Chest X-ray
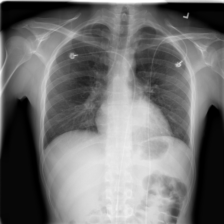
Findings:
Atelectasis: negative
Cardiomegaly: negative
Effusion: negative
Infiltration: negative
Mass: positive
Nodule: negative
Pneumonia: negative
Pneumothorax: negative
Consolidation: positive
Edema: negative
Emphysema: negative
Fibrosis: negative
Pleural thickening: negative
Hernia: negative